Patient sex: M
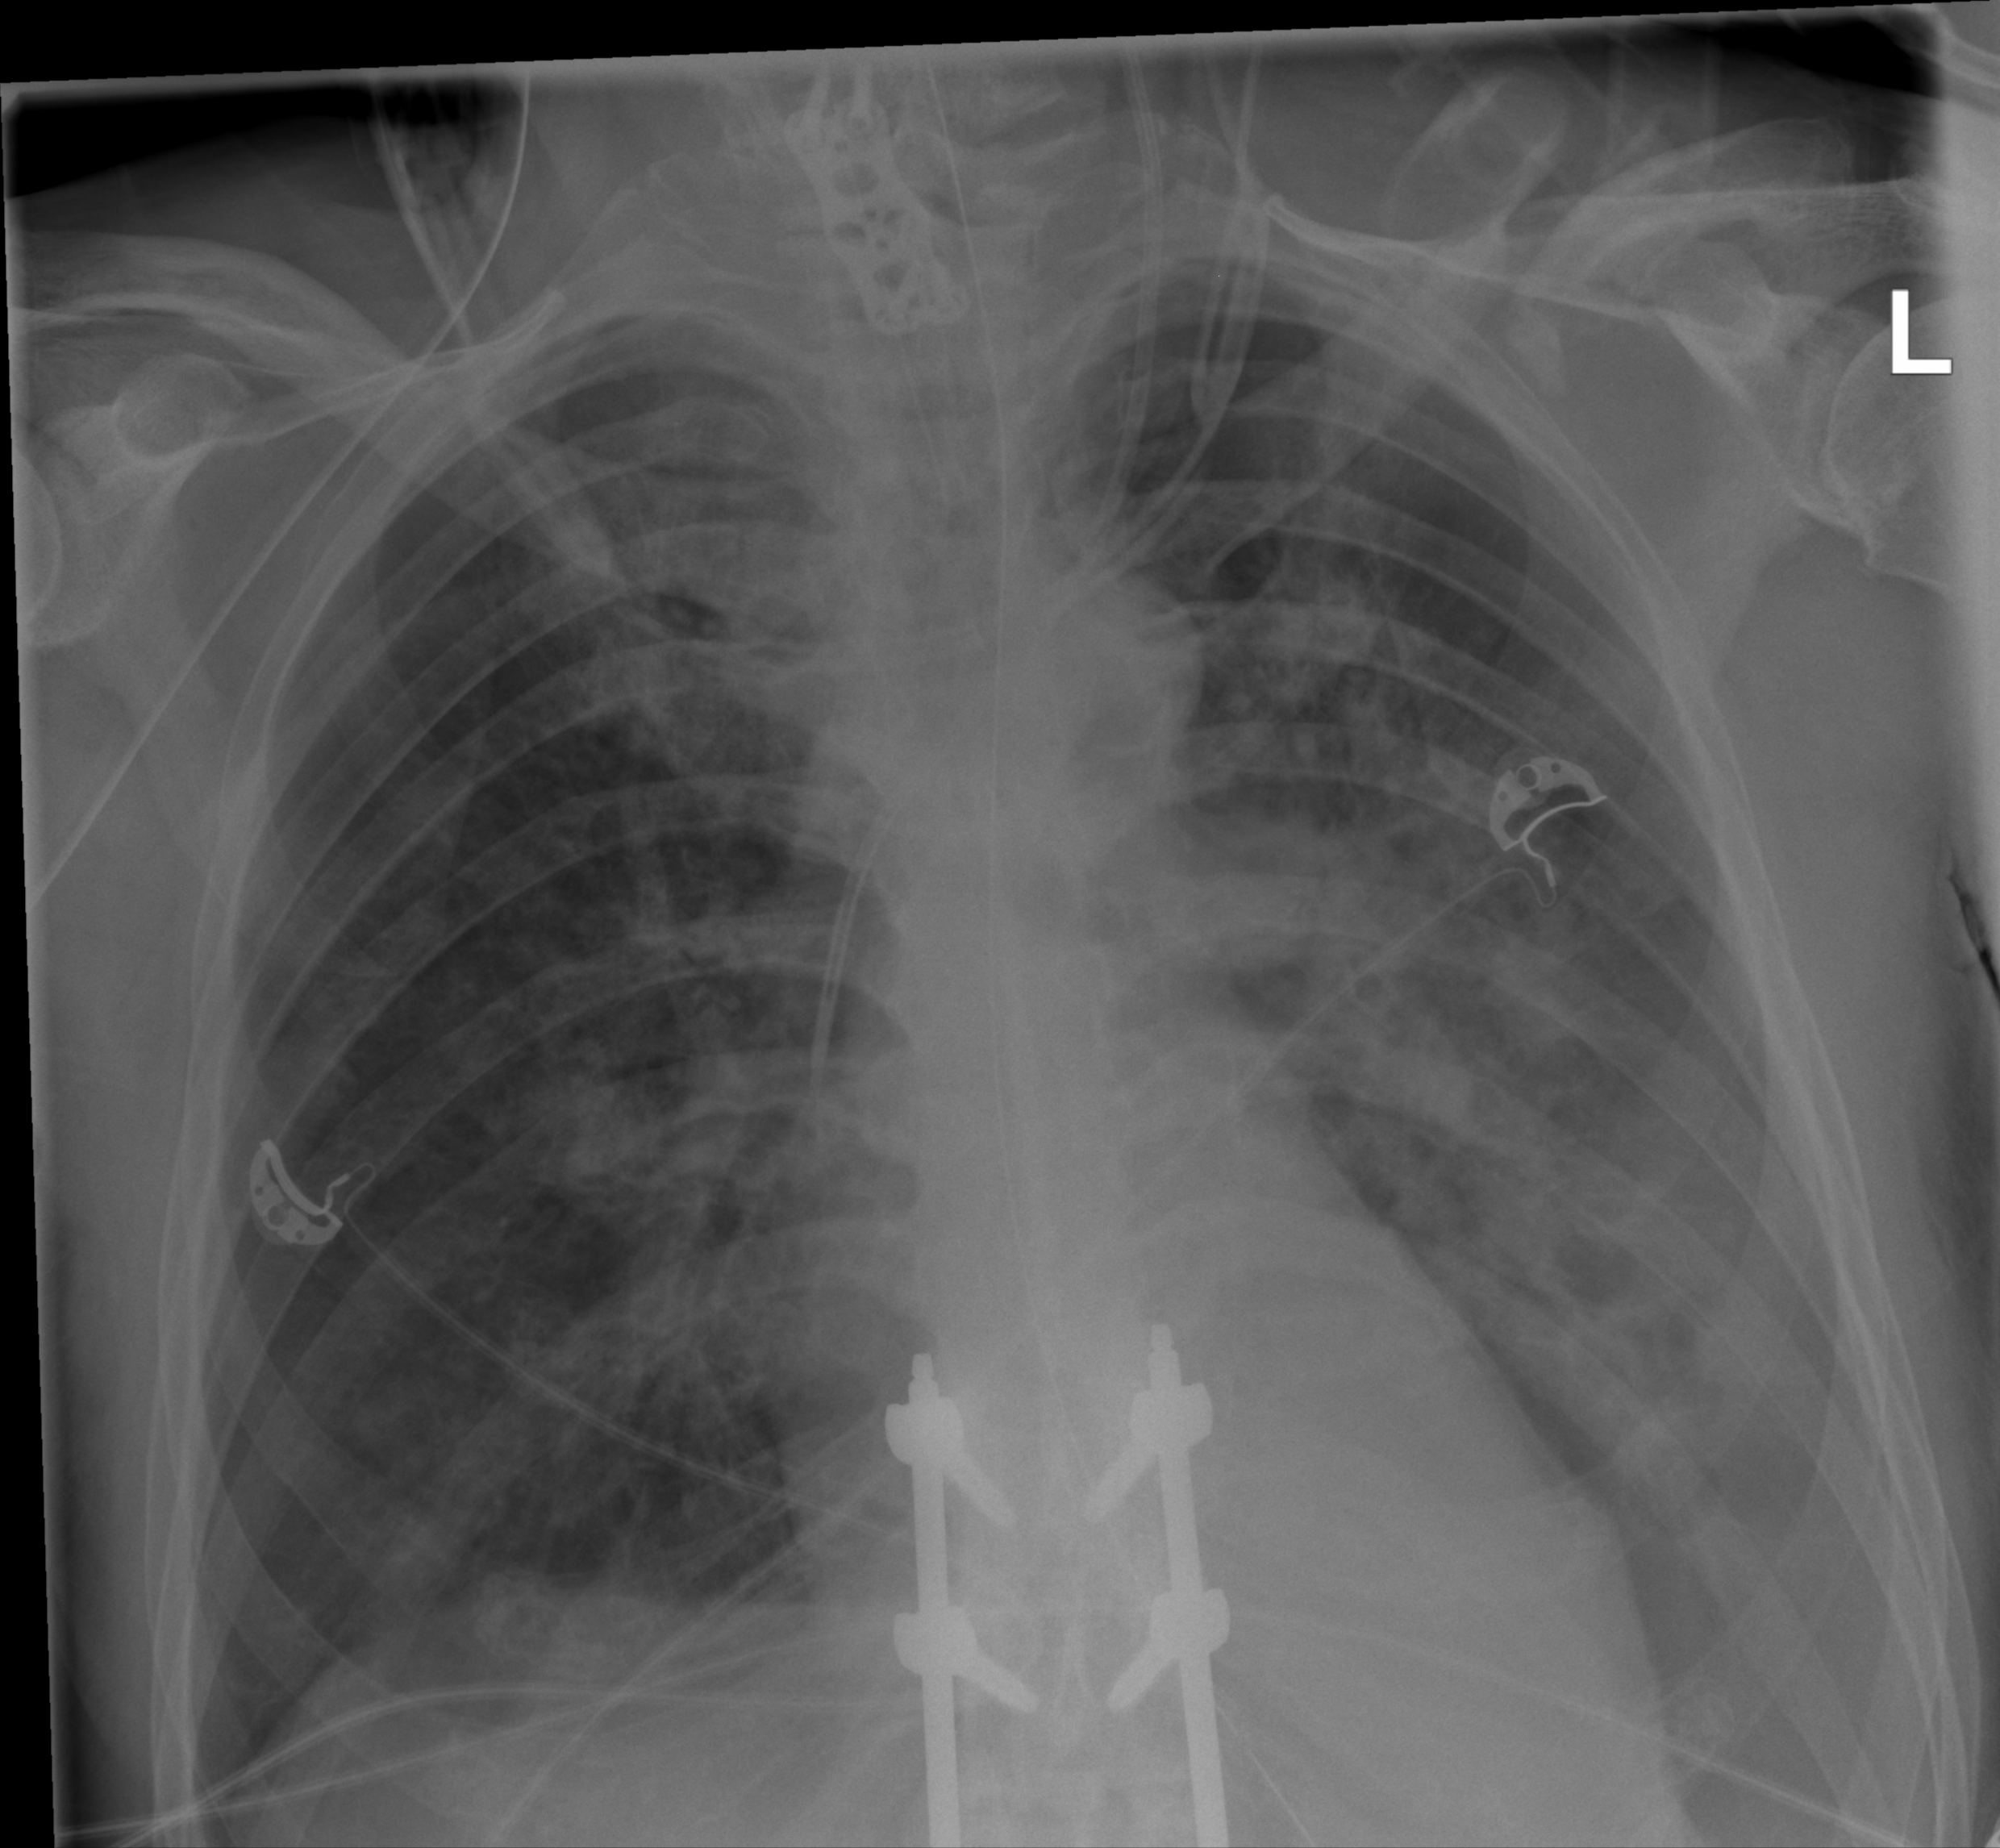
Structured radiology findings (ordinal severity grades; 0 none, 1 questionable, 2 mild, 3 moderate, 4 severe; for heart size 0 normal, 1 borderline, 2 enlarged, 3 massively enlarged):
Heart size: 0
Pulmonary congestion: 0
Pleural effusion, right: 0
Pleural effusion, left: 3
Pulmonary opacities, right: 2
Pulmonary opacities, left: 3
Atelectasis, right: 2
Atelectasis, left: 3